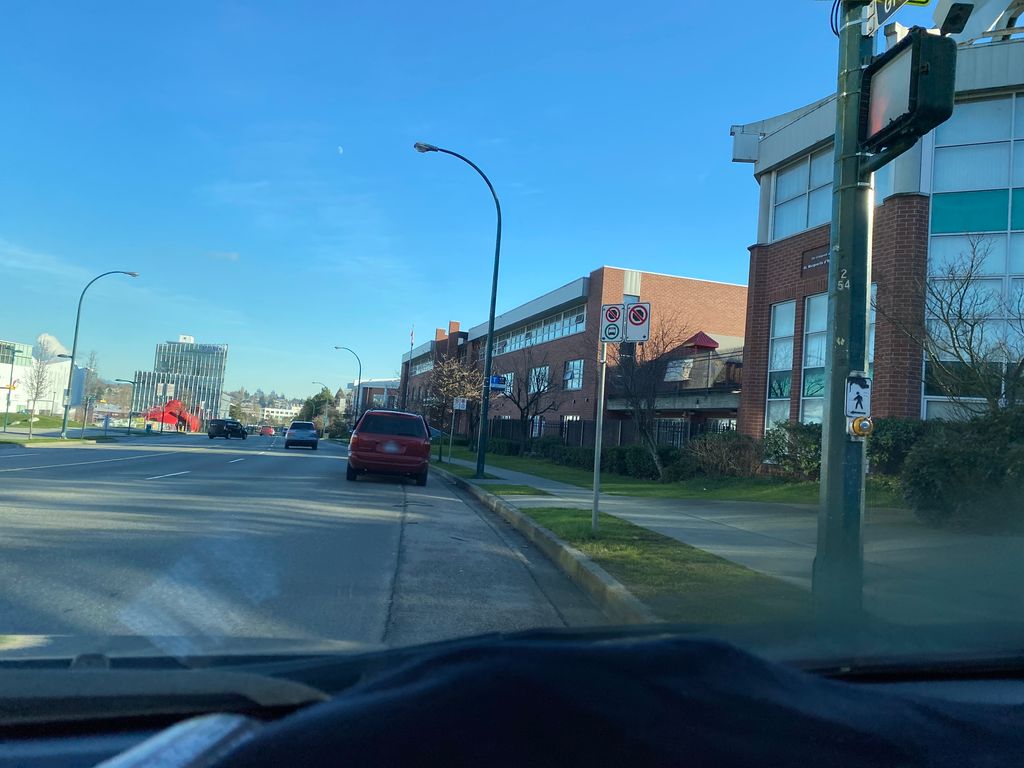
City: vancouver